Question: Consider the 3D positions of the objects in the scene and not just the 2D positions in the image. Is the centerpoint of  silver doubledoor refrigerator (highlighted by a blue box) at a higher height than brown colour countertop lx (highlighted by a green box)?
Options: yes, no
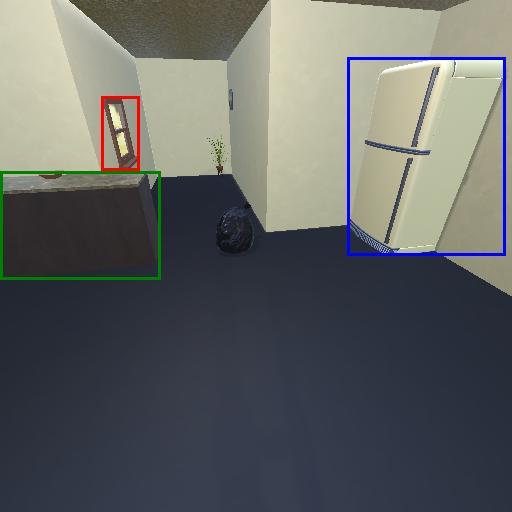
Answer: yes